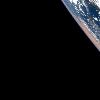
Label: space